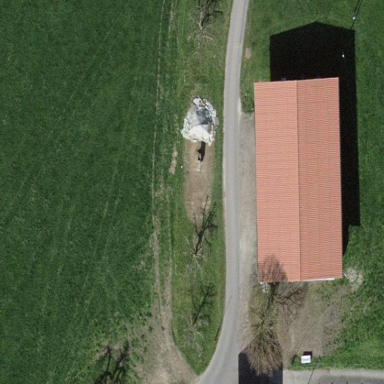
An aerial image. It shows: Farmyard area.